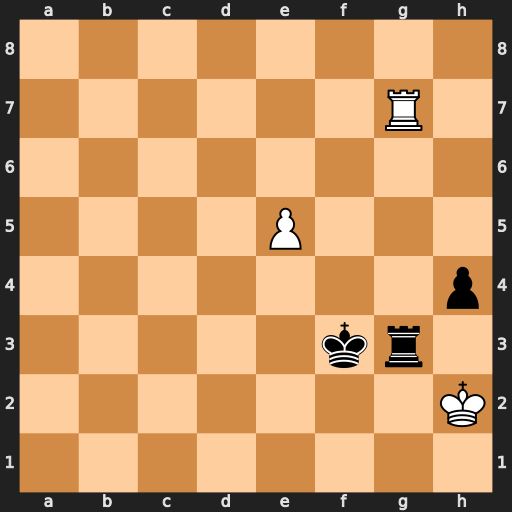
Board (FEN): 8/6R1/8/4P3/7p/5kr1/7K/8
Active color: w
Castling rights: -
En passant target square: -
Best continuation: Rxg3+ hxg3+ Kg1 g2 e6